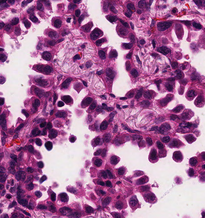
Tumor epithelial tissue: yes
Tumor-associated stroma tissue: yes
Normal tissue: no